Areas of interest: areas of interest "Sport and cultural"
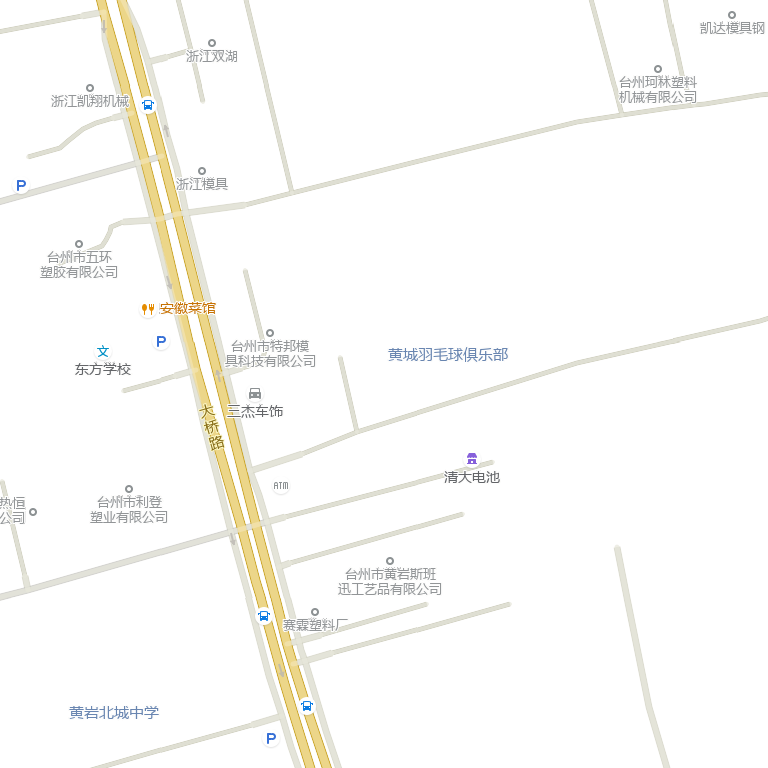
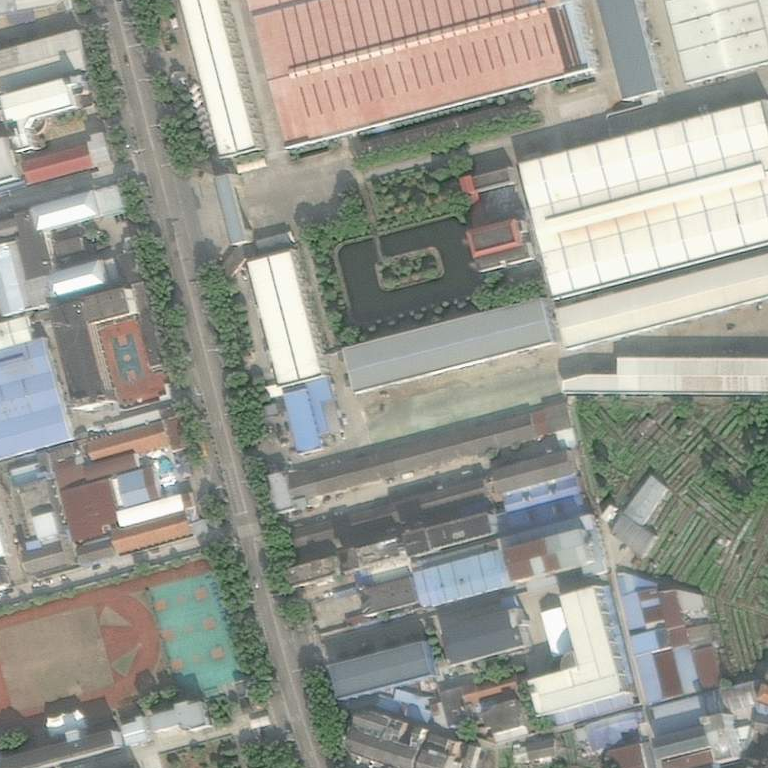